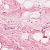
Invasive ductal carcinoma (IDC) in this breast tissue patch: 0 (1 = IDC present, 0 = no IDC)